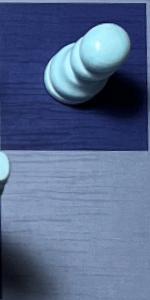
Label: Empty